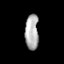
Tissue: prostate
Cell type: T cells
Senescence score: 0.3135
Nuclear area (px): 458
Mean DAPI intensity: 177.699